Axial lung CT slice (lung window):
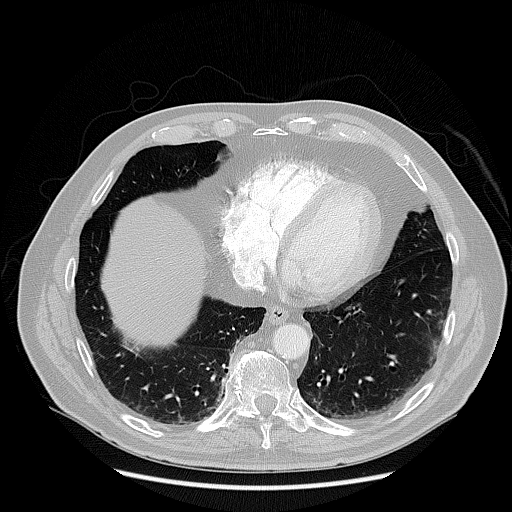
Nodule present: no